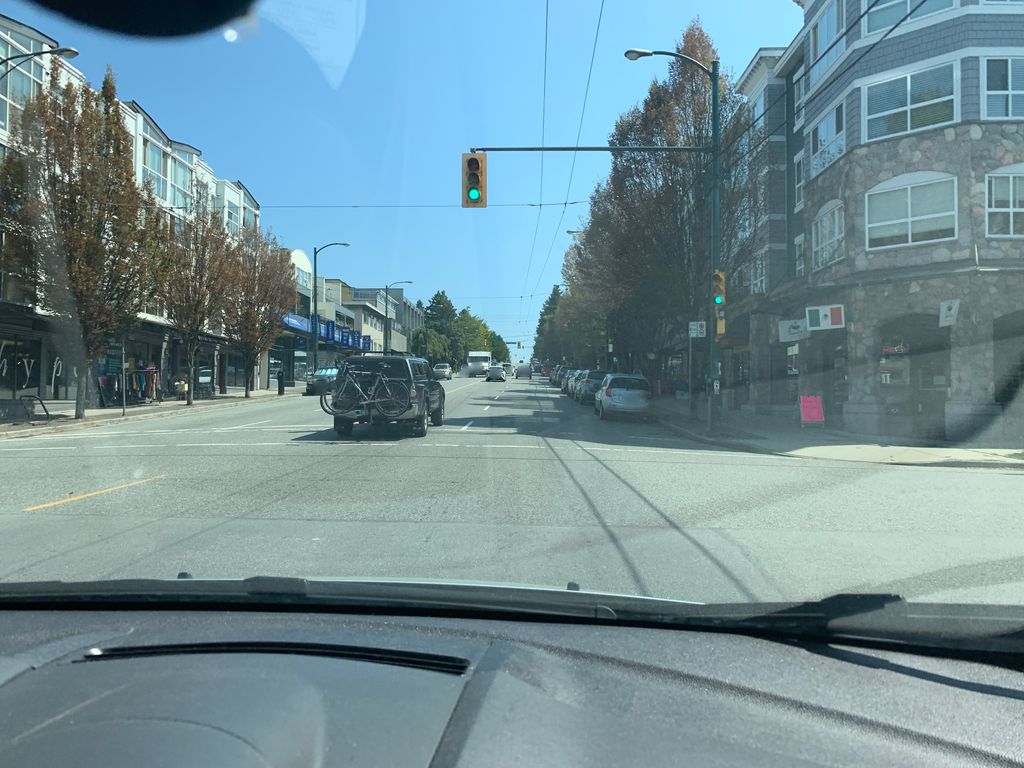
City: vancouver